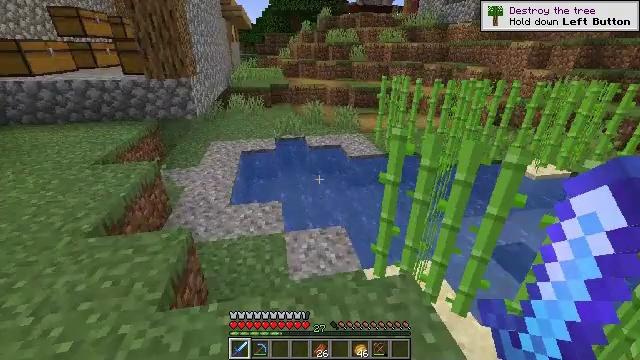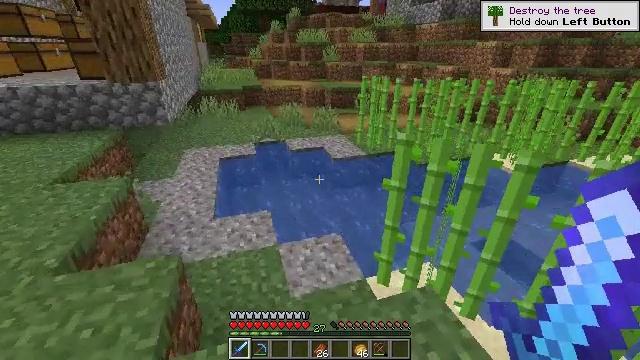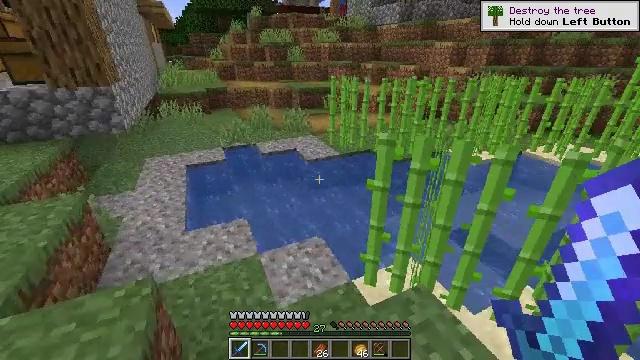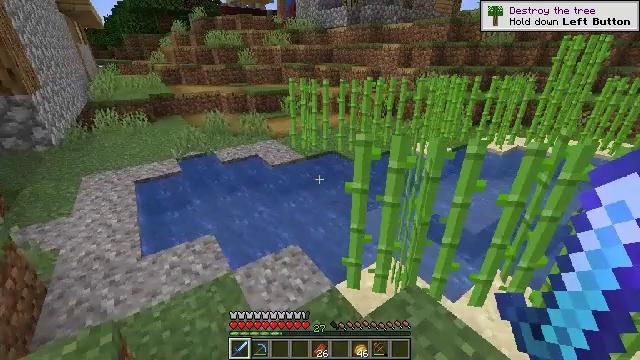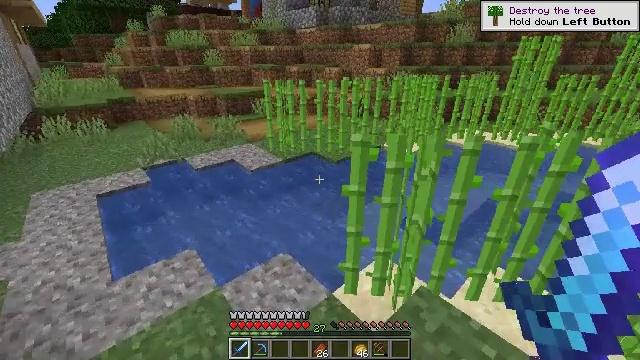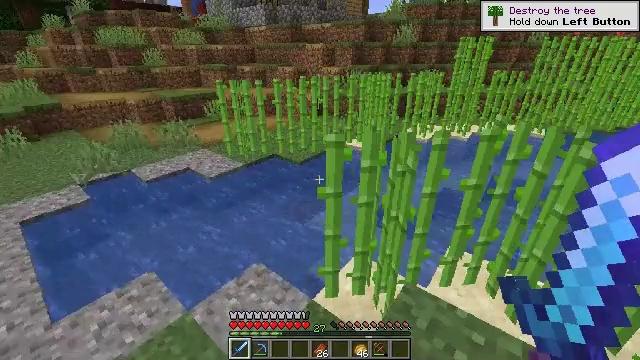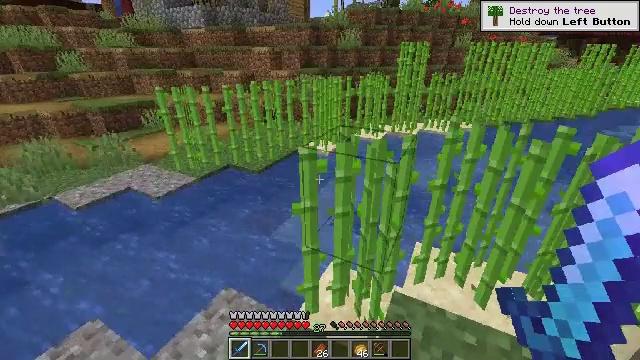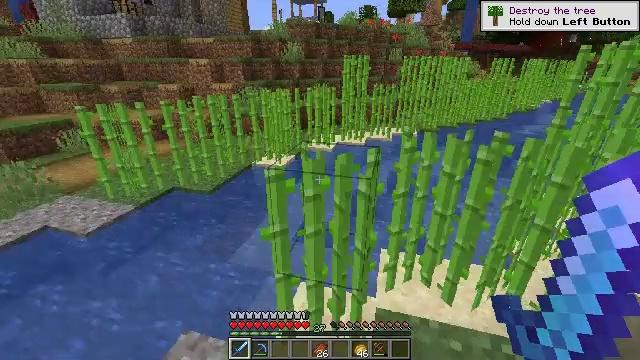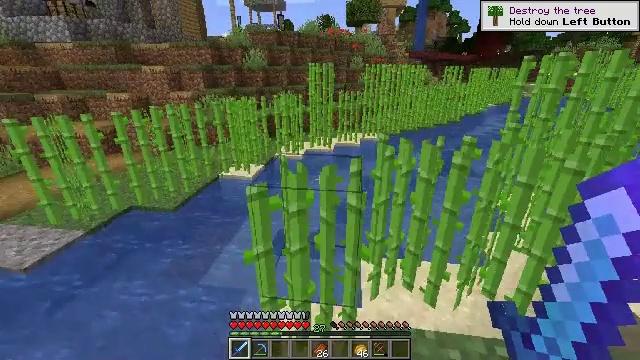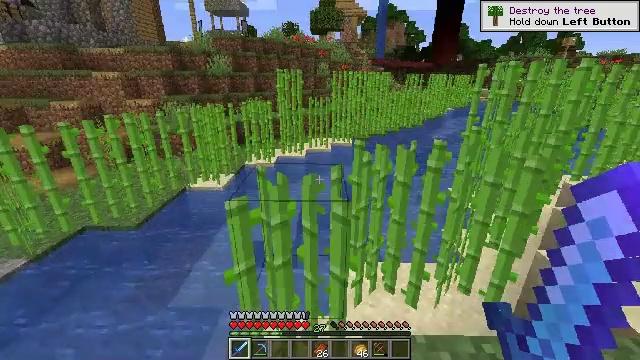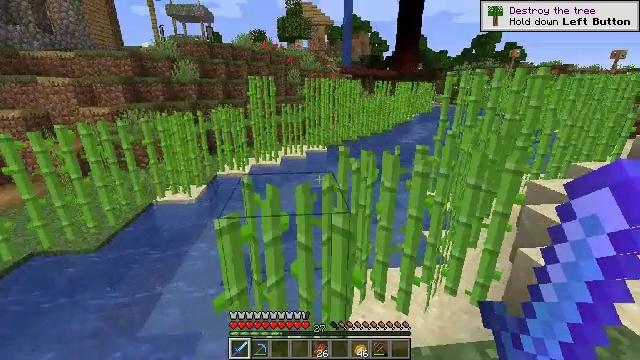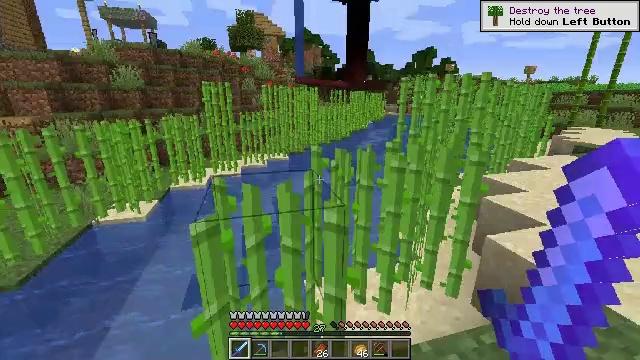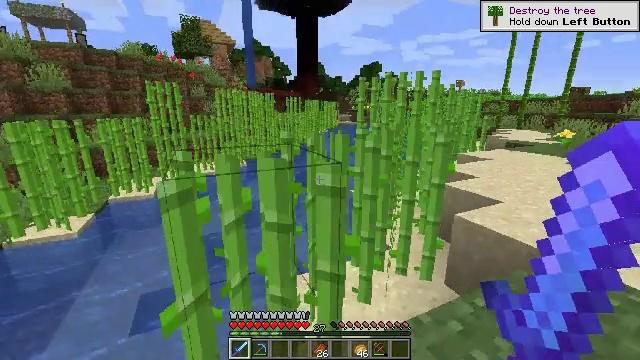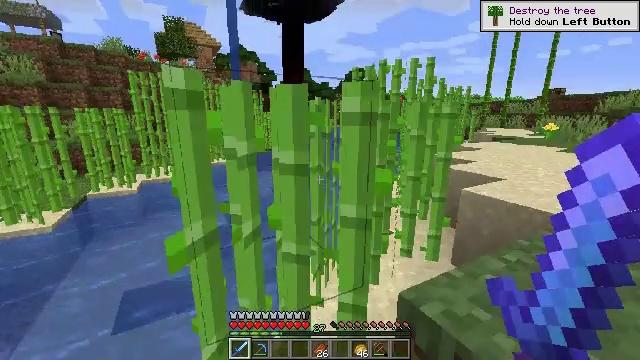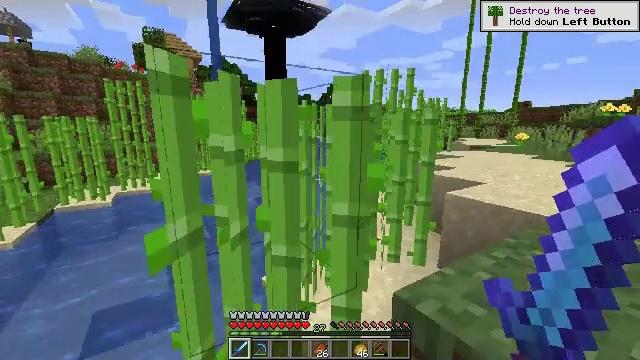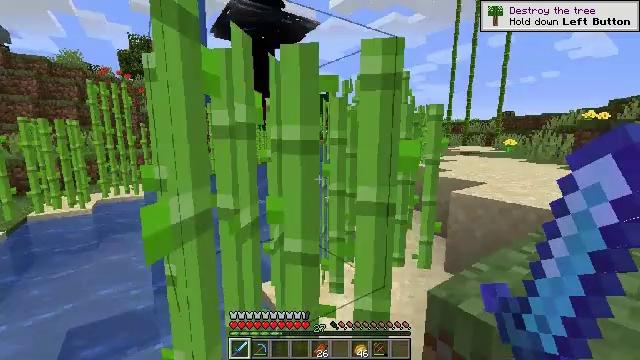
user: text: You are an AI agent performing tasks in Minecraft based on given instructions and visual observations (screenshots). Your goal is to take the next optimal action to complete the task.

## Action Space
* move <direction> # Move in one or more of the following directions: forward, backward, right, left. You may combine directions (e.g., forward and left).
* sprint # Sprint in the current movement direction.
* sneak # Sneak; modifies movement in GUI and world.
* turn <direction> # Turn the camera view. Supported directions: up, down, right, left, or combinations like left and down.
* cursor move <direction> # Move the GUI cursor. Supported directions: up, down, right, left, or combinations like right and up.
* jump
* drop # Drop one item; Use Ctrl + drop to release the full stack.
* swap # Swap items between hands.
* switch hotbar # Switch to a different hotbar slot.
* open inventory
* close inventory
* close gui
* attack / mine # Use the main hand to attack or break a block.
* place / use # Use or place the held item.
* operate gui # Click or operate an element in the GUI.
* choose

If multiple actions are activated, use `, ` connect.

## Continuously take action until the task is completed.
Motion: motion action
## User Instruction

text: Mine the sugar cane near rivers.
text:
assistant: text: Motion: move forward and move left, turn right
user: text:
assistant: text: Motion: move forward and move left, turn right
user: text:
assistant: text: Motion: move forward and move left, turn right
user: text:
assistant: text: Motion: move forward and move left, turn right
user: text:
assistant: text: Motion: move forward and move left, turn right
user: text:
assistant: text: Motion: move forward and move left, turn right
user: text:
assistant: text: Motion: move forward and move left, turn right and up
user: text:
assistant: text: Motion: move forward and move left, turn right and up
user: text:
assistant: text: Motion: move forward and move left, turn right and up
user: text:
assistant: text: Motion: move forward and move left, turn right and up
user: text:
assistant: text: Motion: move forward and move left, turn right and up
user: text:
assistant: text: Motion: move forward and move left, turn right and up
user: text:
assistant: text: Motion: move forward and move left, turn right and up
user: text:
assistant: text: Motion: move forward, turn right and up
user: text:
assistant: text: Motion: move forward, turn right and up
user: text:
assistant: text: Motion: turn right and up
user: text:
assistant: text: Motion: no_op
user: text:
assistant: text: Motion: no_op
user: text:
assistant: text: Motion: no_op
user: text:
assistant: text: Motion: turn right and up
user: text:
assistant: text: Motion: turn right and up
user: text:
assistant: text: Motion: attack / mine
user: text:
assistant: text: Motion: move forward, attack / mine
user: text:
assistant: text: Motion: move forward, attack / mine
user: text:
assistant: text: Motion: move forward, turn right, attack / mine
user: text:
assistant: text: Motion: move forward, turn right, attack / mine
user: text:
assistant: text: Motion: move forward, turn right, attack / mine
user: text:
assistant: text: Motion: move forward, turn right, attack / mine
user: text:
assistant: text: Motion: move forward, turn right, attack / mine
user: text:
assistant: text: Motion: move forward, attack / mine